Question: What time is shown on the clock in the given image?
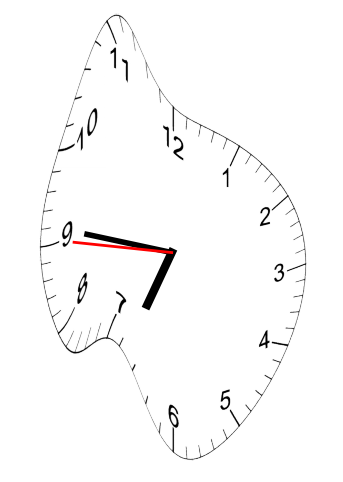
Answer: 06:45:45